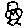
Label: bird